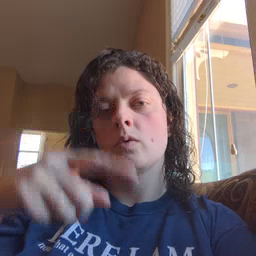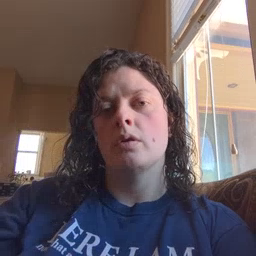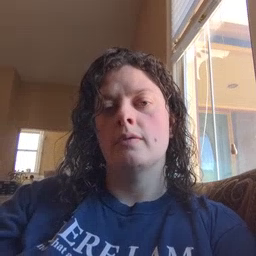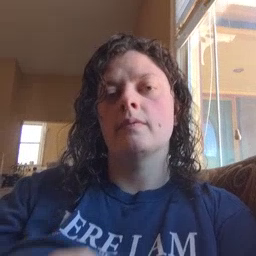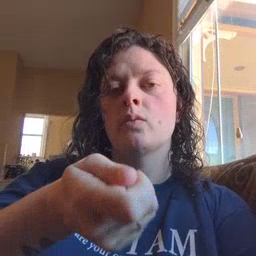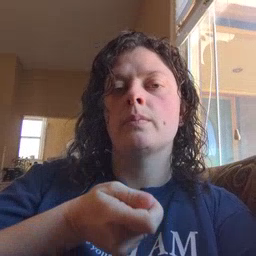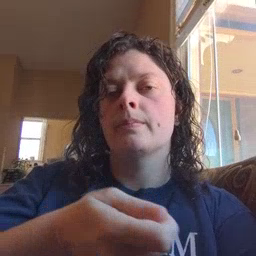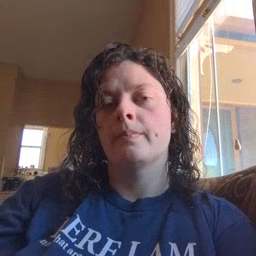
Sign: vacuum